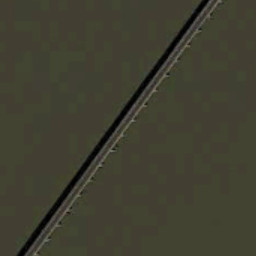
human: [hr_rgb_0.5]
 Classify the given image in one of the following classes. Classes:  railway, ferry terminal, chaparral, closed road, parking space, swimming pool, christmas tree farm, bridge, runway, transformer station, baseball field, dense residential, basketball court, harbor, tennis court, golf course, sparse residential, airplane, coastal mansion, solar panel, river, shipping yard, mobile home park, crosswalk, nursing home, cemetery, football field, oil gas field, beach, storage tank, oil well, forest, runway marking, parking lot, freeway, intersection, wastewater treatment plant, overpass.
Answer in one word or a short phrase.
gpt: bridge